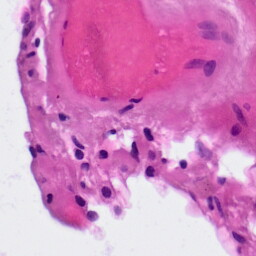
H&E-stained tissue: Lung